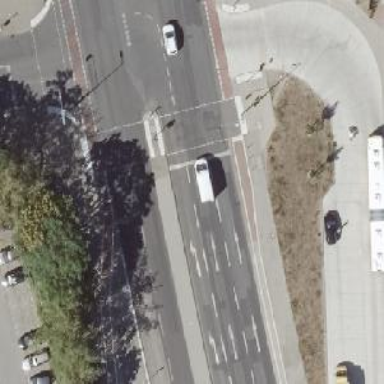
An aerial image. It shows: Road with traffic signals.